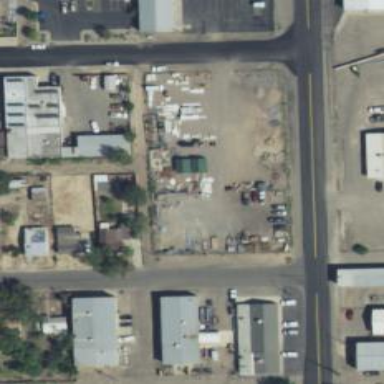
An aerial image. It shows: Alleyway designated as service road.